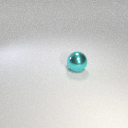
large cyan metal sphere